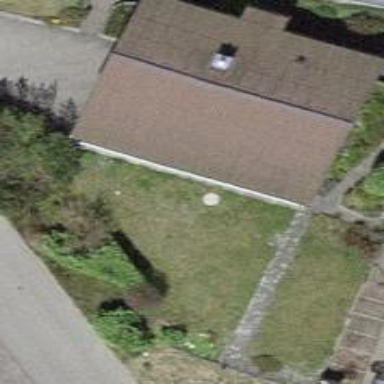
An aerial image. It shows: Detached building with gabled roof.